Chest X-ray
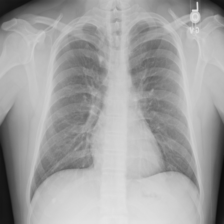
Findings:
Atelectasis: negative
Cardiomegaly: negative
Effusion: negative
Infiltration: negative
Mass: negative
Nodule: positive
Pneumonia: negative
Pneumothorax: negative
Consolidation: negative
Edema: negative
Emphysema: negative
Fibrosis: negative
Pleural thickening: negative
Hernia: negative